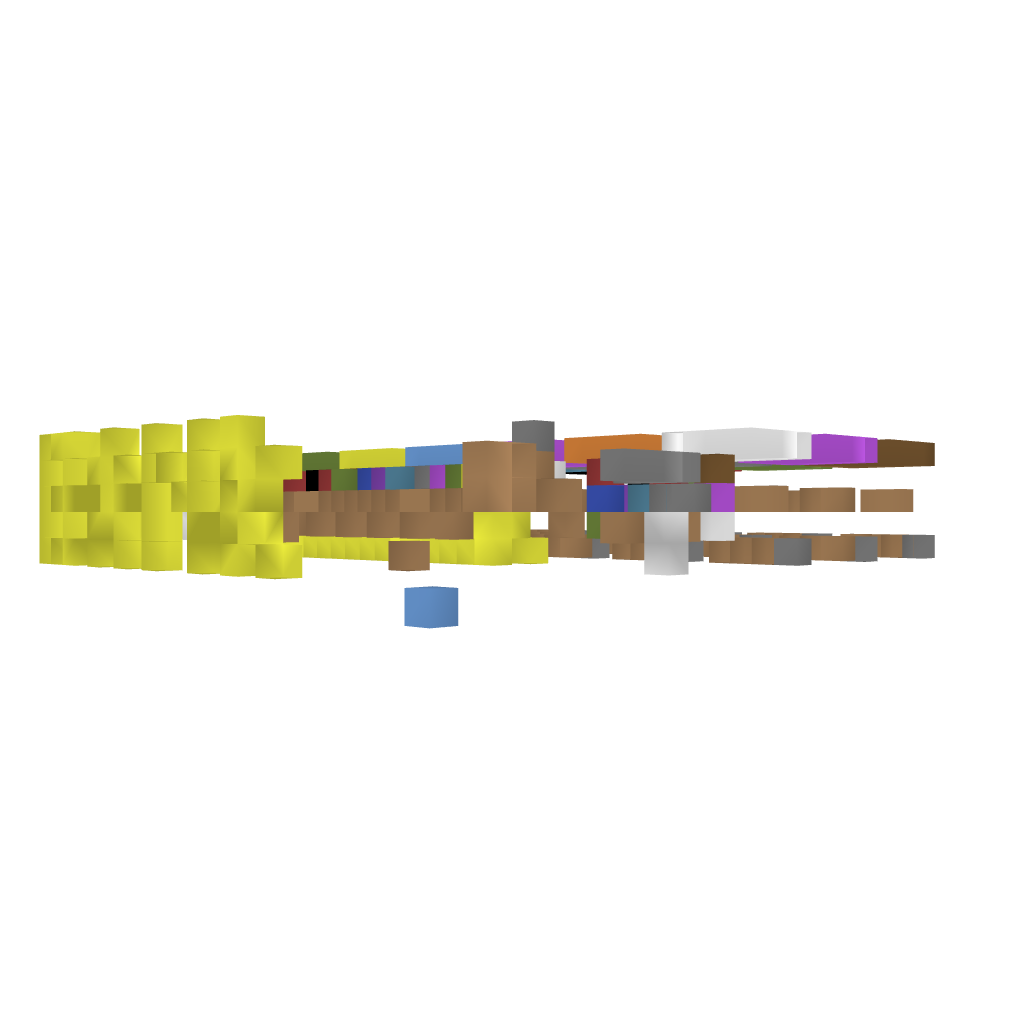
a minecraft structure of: Bank Stackable bad low quality